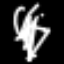
Label: The Eiffel Tower